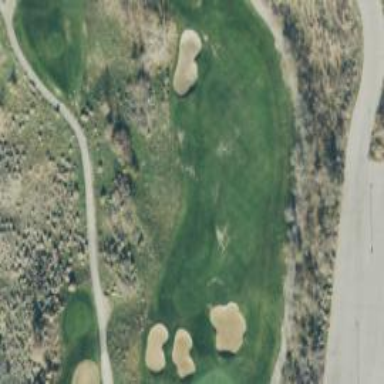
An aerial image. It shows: Golf fairway surrounded by grass.